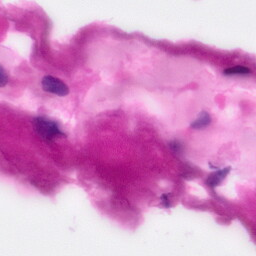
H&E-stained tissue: Pancreatic